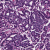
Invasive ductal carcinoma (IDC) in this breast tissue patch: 0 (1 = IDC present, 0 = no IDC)